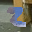
Label: 2